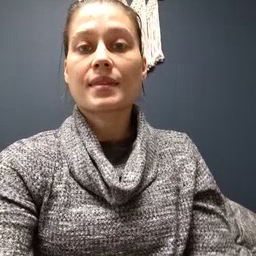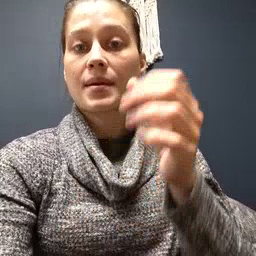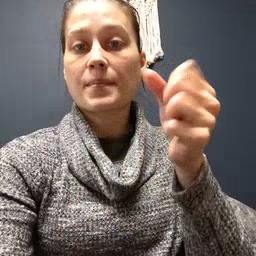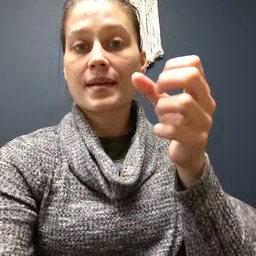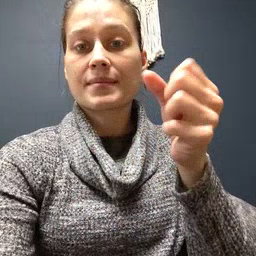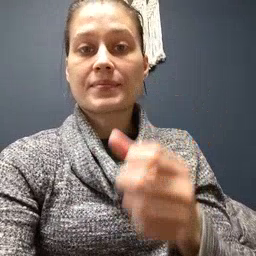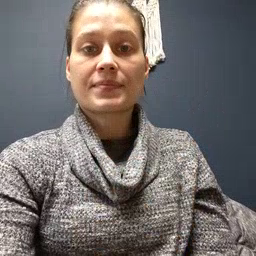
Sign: milk